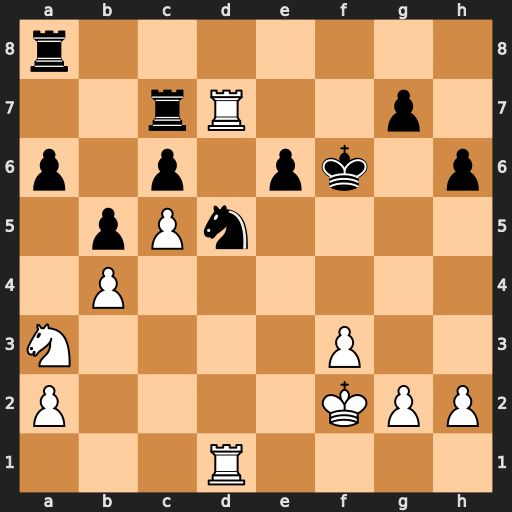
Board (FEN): r7/2rR2p1/p1p1pk1p/1pPn4/1P6/N4P2/P4KPP/3R4
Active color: w
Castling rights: -
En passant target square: -
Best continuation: R1xd5 Rxd7 Rxd7